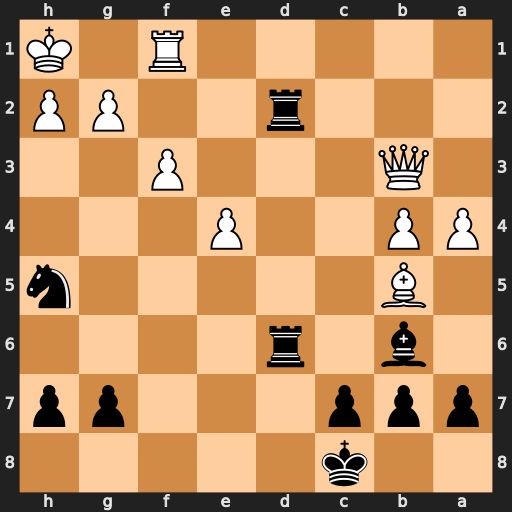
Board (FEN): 2k5/ppp3pp/1b1r4/1B5n/PP2P3/1Q3P2/3r2PP/5R1K
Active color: b
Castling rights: -
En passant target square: -
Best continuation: Ng3+ hxg3 Rh6#